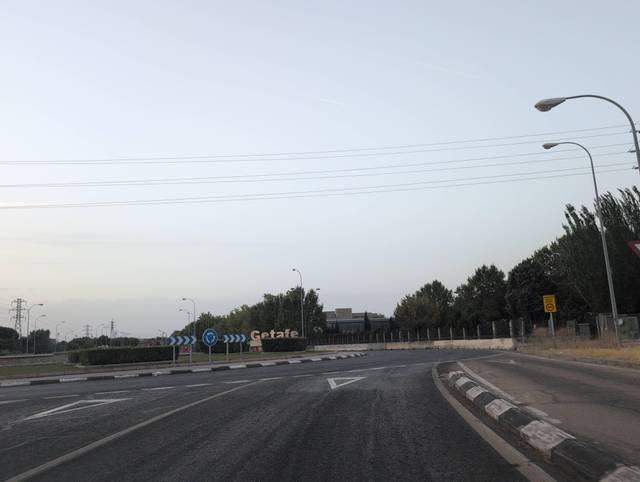
Region: Spain
Coordinates: 40.317, -3.745